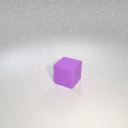
large purple rubber cube